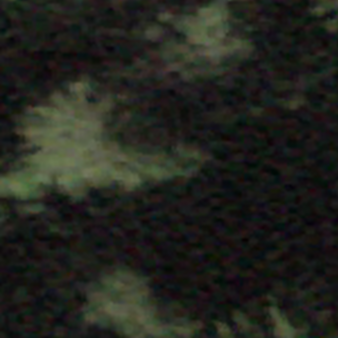
Label: other